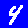
Digit: 4